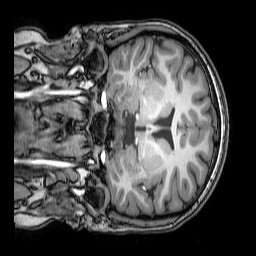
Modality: T1w
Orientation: coronal
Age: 19
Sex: female